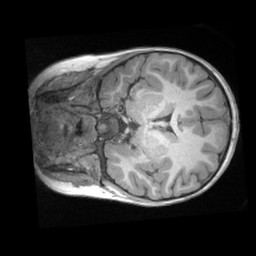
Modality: T1w
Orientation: coronal
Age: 4
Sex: female
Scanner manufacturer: siemens
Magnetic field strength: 3 T
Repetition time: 2.53 s
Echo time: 0.00164 s